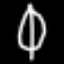
Label: leaf